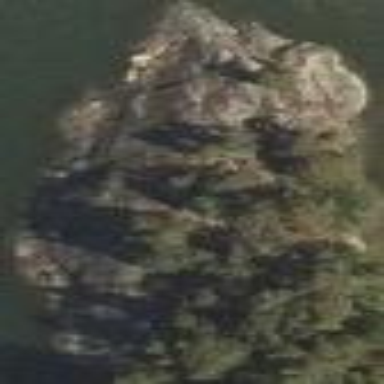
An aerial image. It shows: Landscape of bare rock.